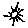
Label: sun